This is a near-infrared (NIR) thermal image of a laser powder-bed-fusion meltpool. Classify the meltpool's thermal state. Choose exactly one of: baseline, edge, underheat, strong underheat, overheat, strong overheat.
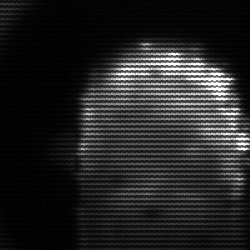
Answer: baseline